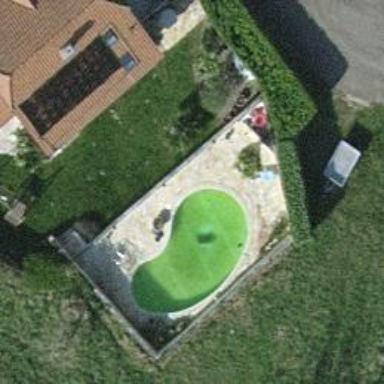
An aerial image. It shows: Swimming pool located in leisure land.